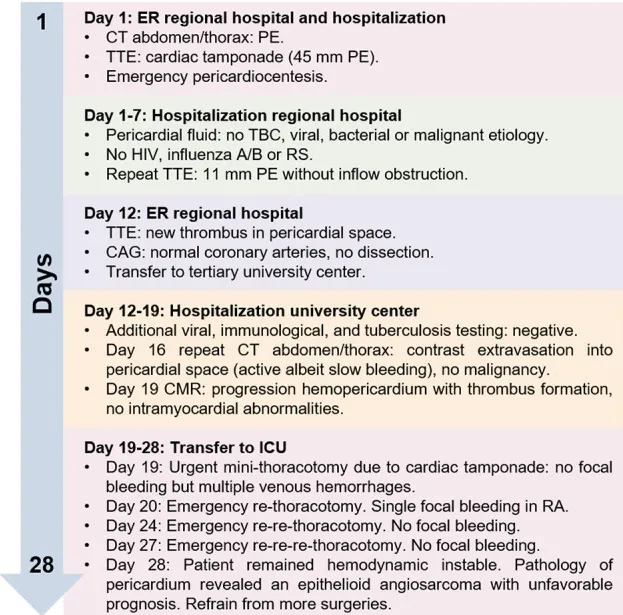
Figure showcasing the timeline of events.
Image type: chart (chart)